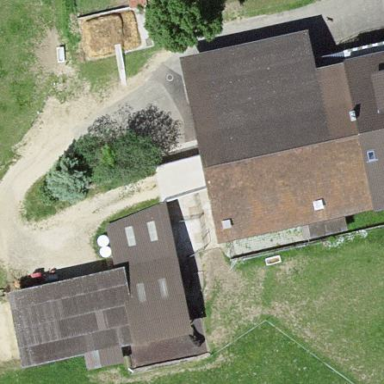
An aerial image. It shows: Farmyard area.